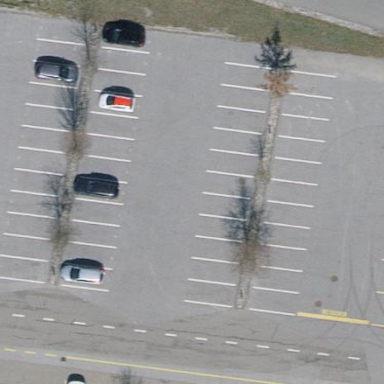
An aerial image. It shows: Parking area with surface.